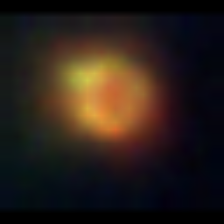
Taxon: NanoPlankton
Group: Other